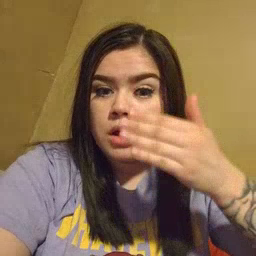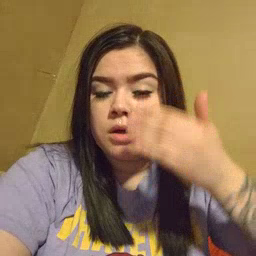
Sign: sleepy